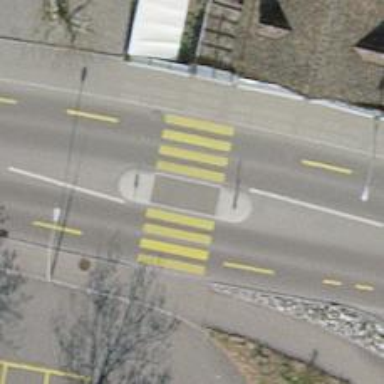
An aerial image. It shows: Uncontrolled zebra crossing with central island.